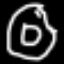
Label: donut